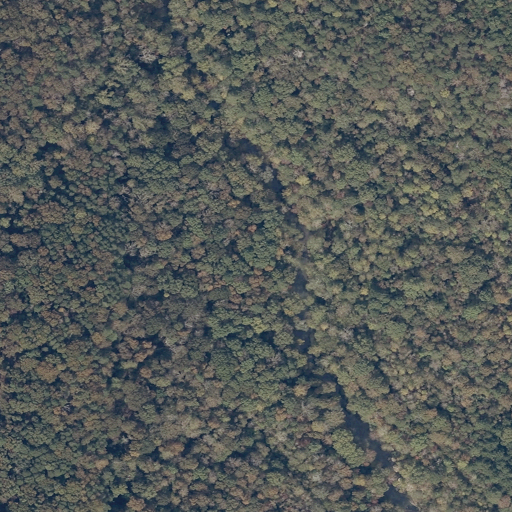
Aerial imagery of gap in Alabama named Nelson Gap containing deciduous forest, mixed forest, and evergreen forest